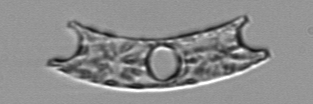
Label: Eucampia